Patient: sex M, age 50
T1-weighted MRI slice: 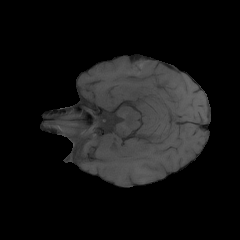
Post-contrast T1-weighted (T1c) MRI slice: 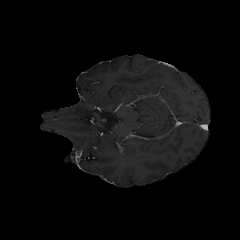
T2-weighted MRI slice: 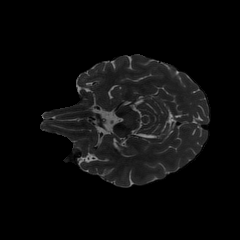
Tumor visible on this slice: no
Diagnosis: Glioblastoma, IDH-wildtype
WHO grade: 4